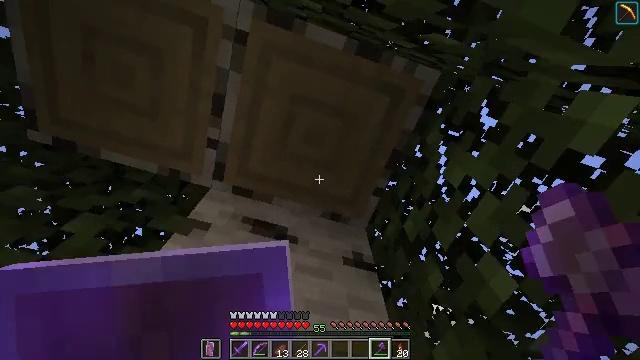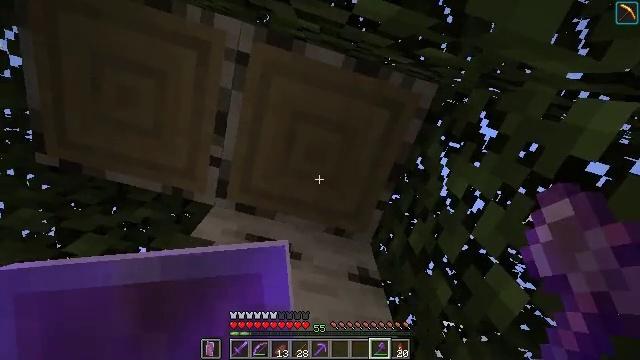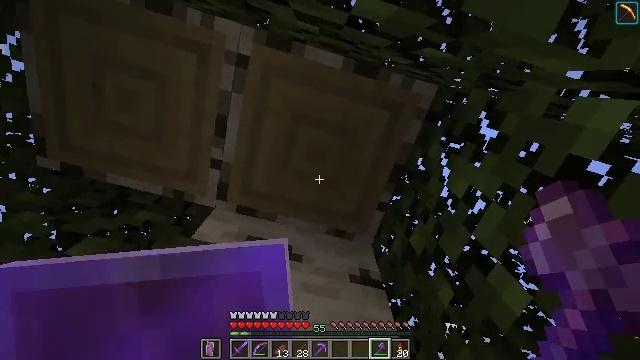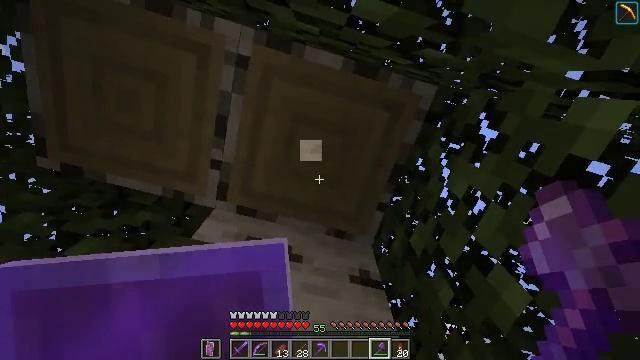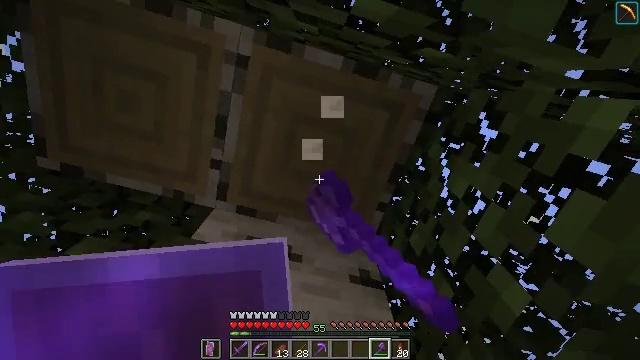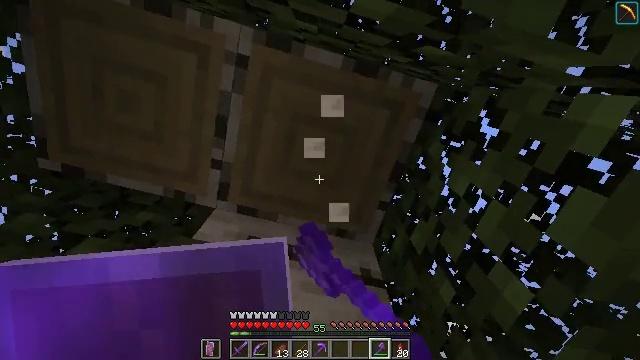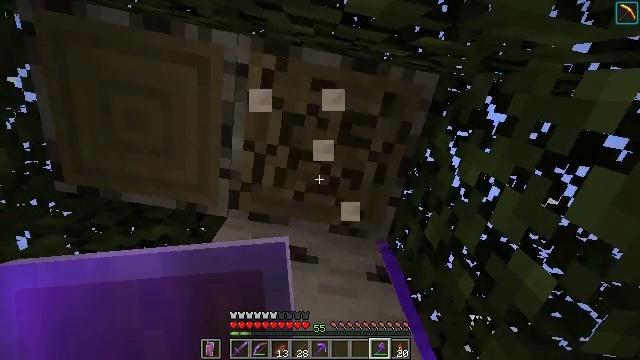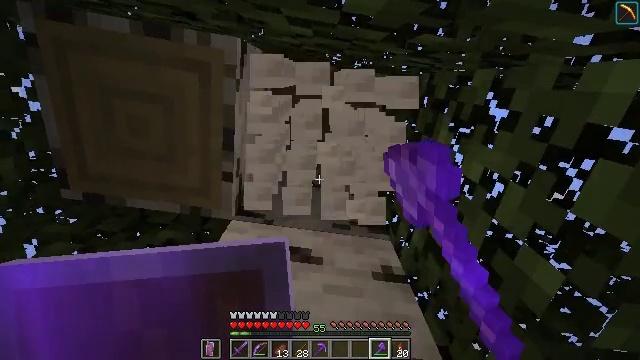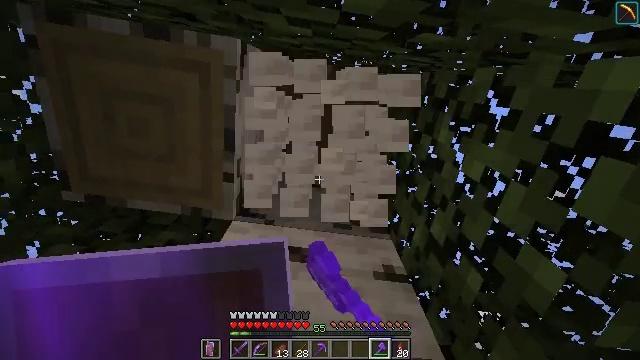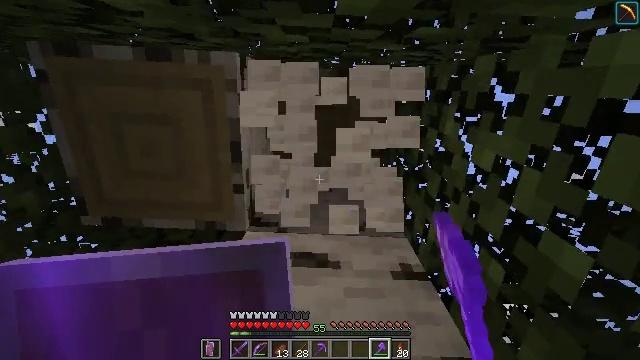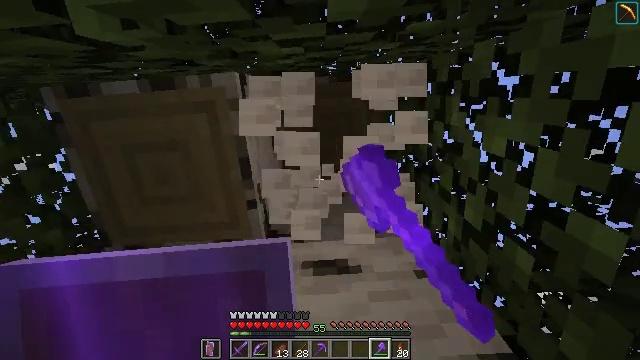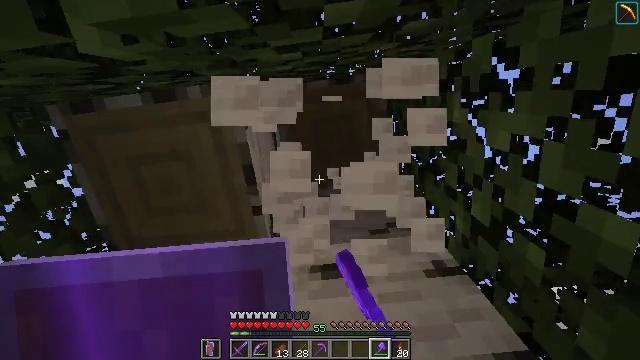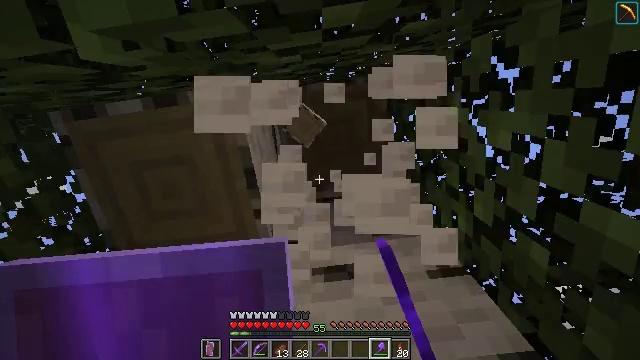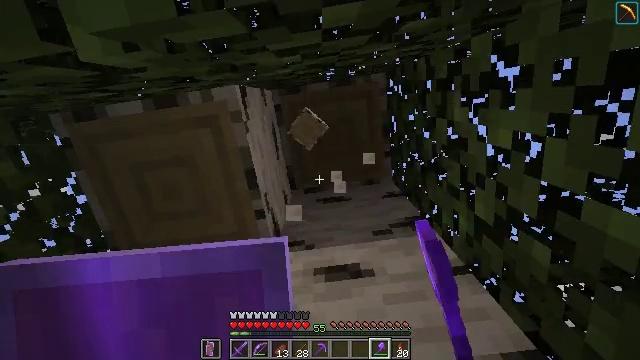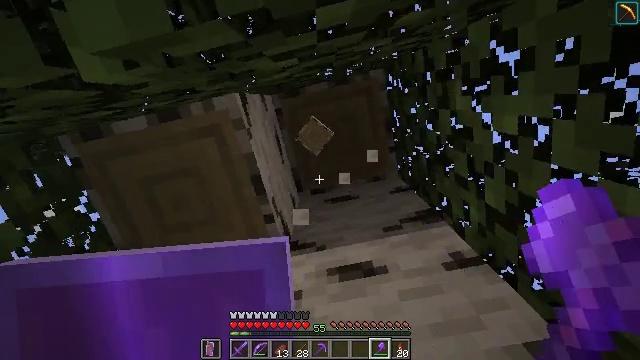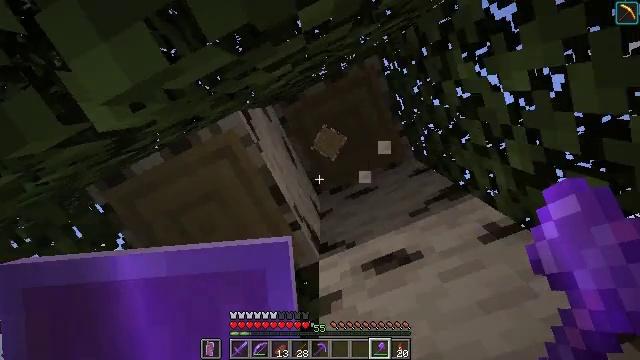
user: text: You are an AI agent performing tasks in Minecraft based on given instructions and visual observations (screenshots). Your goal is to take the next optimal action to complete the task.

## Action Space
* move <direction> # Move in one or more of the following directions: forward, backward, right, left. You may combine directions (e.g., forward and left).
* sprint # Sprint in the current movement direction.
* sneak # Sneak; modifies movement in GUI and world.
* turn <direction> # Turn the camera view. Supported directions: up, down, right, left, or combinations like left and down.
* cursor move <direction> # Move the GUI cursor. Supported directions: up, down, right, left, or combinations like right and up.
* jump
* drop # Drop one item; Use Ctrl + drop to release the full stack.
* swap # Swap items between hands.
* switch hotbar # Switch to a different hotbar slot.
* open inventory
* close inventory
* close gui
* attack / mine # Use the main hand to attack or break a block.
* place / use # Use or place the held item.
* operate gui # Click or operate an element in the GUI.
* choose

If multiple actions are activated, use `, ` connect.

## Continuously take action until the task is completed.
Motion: motion action
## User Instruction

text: Break the birch log in the forest.
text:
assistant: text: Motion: turn left and up
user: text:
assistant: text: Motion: no_op
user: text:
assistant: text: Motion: attack / mine
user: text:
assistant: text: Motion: attack / mine
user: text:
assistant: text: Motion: attack / mine
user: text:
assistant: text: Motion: turn left, attack / mine
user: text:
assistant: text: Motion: turn left, attack / mine
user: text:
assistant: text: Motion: attack / mine
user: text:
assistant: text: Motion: turn left, attack / mine
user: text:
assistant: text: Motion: turn left and up, attack / mine
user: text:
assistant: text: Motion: turn left, attack / mine
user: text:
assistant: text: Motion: no_op
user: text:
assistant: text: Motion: no_op
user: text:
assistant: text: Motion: turn left
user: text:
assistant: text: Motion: turn left
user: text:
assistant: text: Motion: turn left
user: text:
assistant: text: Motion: turn left and down
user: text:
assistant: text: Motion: turn left and down
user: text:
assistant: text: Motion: turn left
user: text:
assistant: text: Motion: no_op
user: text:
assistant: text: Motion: turn left, attack / mine
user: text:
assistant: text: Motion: attack / mine
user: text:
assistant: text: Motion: attack / mine
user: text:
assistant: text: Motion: attack / mine
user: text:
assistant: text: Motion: turn right and up, attack / mine
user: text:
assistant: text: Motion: turn right and up, attack / mine
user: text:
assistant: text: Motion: turn right and up, attack / mine
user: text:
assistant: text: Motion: turn right and up, attack / mine
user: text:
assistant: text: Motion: turn right and up, attack / mine
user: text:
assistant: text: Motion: turn right and up, attack / mine